Chest X-ray. View position: AP
Patient age: 48
Patient sex: F
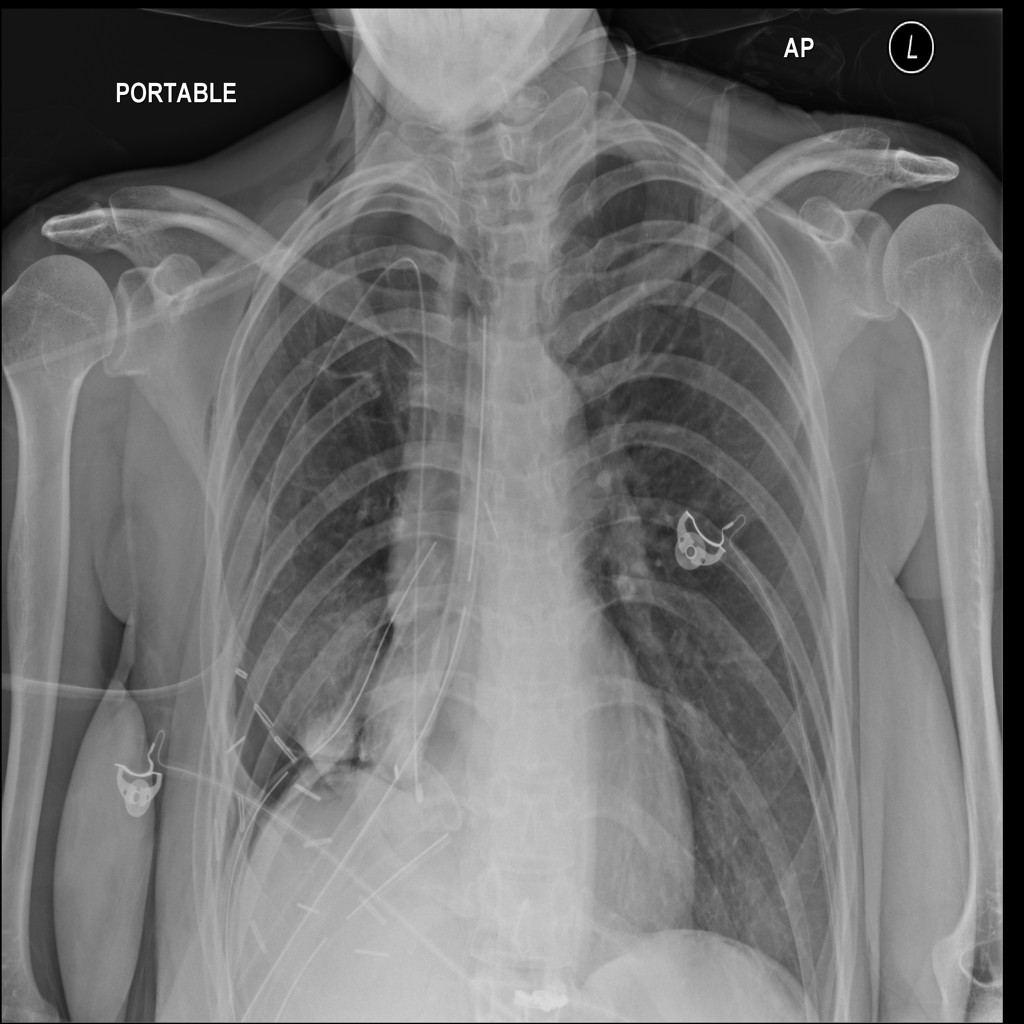
Finding: Pneumothorax